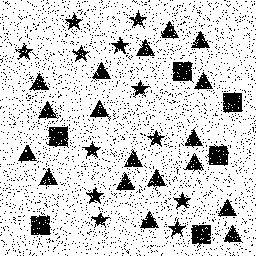
Squares: 6
Triangles: 18
Stars: 12
Total shapes: 36